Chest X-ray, AP view. Patient: 49 years old, sex M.
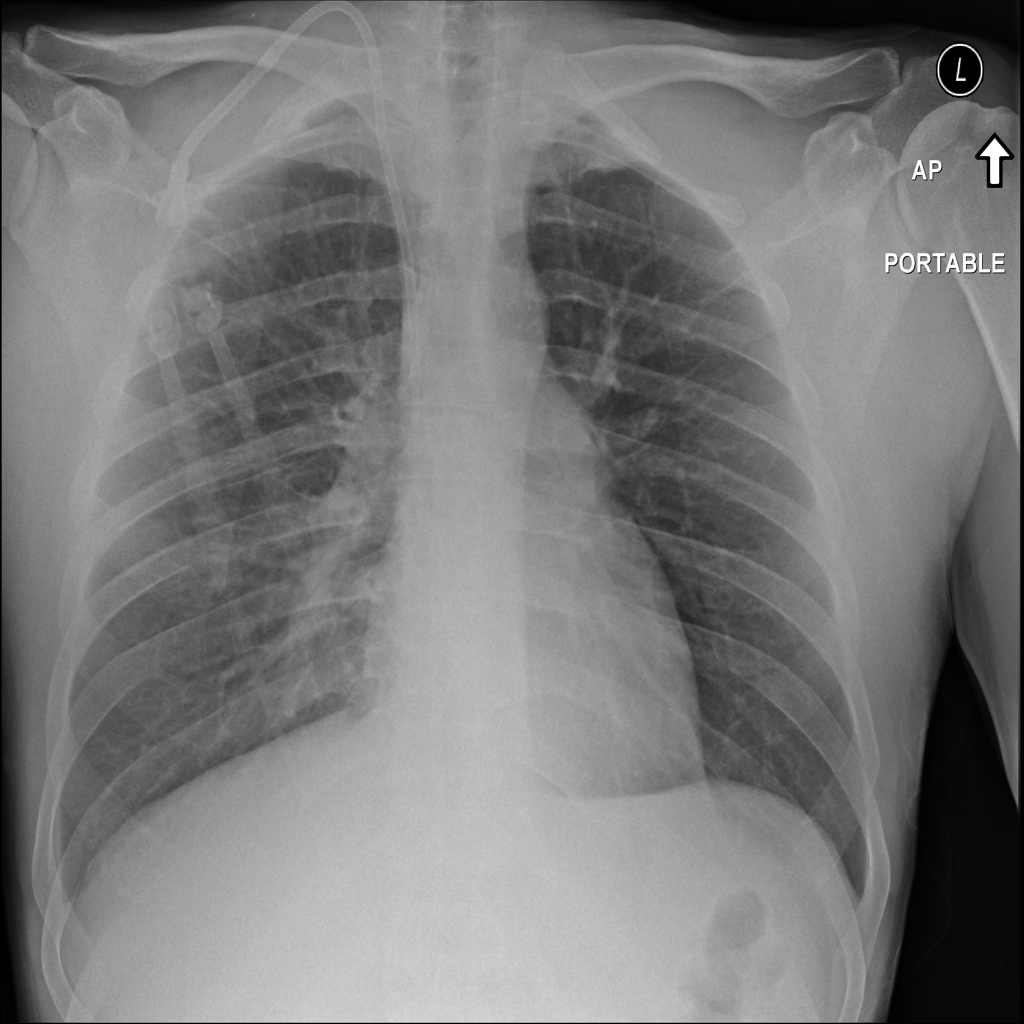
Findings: No Finding